Question: I'm building a REST-ish WebAPI application. I'm trying to implement forms authentication here, so clients can allow users to login/register/logout from their browsers. I'm using simpleMembership, and users are stored in my app's simpleMembership database tables. As a first step, I've implemented a login method in my AccountsController:
'''
[System.Web.Http.HttpPost]
public HttpResponseMessage LogIn(LoginModel model)
{
if (ModelState.IsValid)
{
if (User.Identity.IsAuthenticated)
{
return Request.CreateResponse(HttpStatusCode.Conflict, "already logged in.");
}
if (WebSecurity.Login(model.UserName, model.Password, persistCookie: model.RememberMe))
{
FormsAuthentication.SetAuthCookie(model.UserName, model.RememberMe);
//TODO: look up by id, not by name
var userProfile = _service.GetUser(WebSecurity.GetUserId(model.UserName));
return Request.CreateResponse(HttpStatusCode.OK, userProfile);
}
else
{
return new HttpResponseMessage(HttpStatusCode.Unauthorized);
}
}
// If we got this far, something failed
return new HttpResponseMessage(HttpStatusCode.InternalServerError);
}
'''
Here's what's happening:
1. I set a breakpoint at if (User.Identity.IsAuthenticated).
2. Using something like POSTMan or Fiddler, I attempt to log in using some bogus credentials.
3. I hit the breakpoint and get "False" for IsAuthenticated, as expected.
4. I step over to the next 'if', and an attempt to LogIn fails, as expected.
5. The code in the else statement is hit, but then once returned, 1) my breakpoint is hit again, and 2) the principal is set to my windows identity. Both are unexpected, and I'm trying to figure out how to correct it.

-
I this is a configuration issue - the principal is automatically being set to my windows account for some reason upon authentication failure. Some details related to my config:
'''
<authentication mode="Forms">
<forms loginUrl="~/" timeout="2880" />
</authentication>
'''
- - -
1. Why is the breakpoint being hit twice, instead of the LogIn method just returning Unauthorized since that last "else" is hit?
2. Why are my Windows credentials being used on this unexpected and undesired "loopback"?
3. How can I prevent this from happening? OR:
4. Do I need to use a MessageHandler to set the principal? If so, how does this impact [Authenticate] and IsAuthenticated? Any examples?
I've tried registering the following handler:
'''
public class PrincipalHandler : DelegatingHandler
{
protected async override Task<HttpResponseMessage> SendAsync(HttpRequestMessage request,
System.Threading.CancellationToken
cancellationToken)
{
HttpContext.Current.User = new GenericPrincipal(new GenericIdentity(string.Empty), null);
Thread.CurrentPrincipal = HttpContext.Current.User;
return await base.SendAsync(request, cancellationToken);
}
}
'''
And now the principal is never set to my Windows identity. From POSTMan (browser extension), the if statement is hit twice and I get a popup asking for credentials. From Fiddler, I just get 401 Unauthorized, as expected.
1. How can I set the principal according to what's in the response cookie, AND authenticate against my app's simple membership table?
This post seems to be getting me in the right direction - using Membership instead of User in my LoginMethod:
<URL>
Will continue to update with progress, but I'm still open to suggestions/recommendations.
I've never been so simultaneously relieved and pissed off - no custom handler was needed here. Windows auth was enabled in my project properties. The working solution for Login and Logout are here, and "just work" with my membership tables:
'''
public HttpResponseMessage LogIn(LoginModel model)
{
if (ModelState.IsValid)
{
if (User.Identity.IsAuthenticated)
{
return Request.CreateResponse(HttpStatusCode.Conflict, "already logged in.");
}
if (WebSecurity.Login(model.UserName, model.Password, persistCookie: model.RememberMe))
{
FormsAuthentication.SetAuthCookie(model.UserName, model.RememberMe);
return Request.CreateResponse(HttpStatusCode.OK, "logged in successfully");
}
else
{
return new HttpResponseMessage(HttpStatusCode.Unauthorized);
}
}
// If we got this far, something failed
return new HttpResponseMessage(HttpStatusCode.InternalServerError);
}
public HttpResponseMessage LogOut()
{
if (User.Identity.IsAuthenticated)
{
WebSecurity.Logout();
return Request.CreateResponse(HttpStatusCode.OK, "logged out successfully.");
}
return Request.CreateResponse(HttpStatusCode.Conflict, "already done.");
}
'''
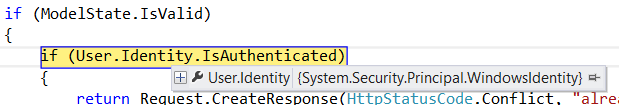
Answer: Are you using IIS Express for development? If so, click on your project in Visual Studio and check the properties window. There is an option here for Windows Authentication, which I believe is Enabled by default. Disable it here too.